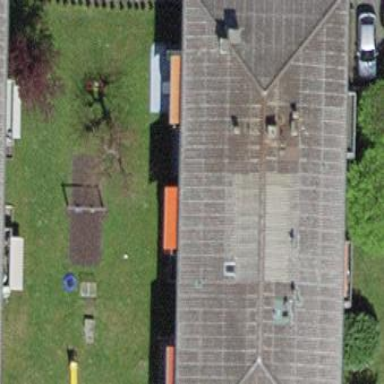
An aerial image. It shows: Hipped roof on residential building.